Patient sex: F
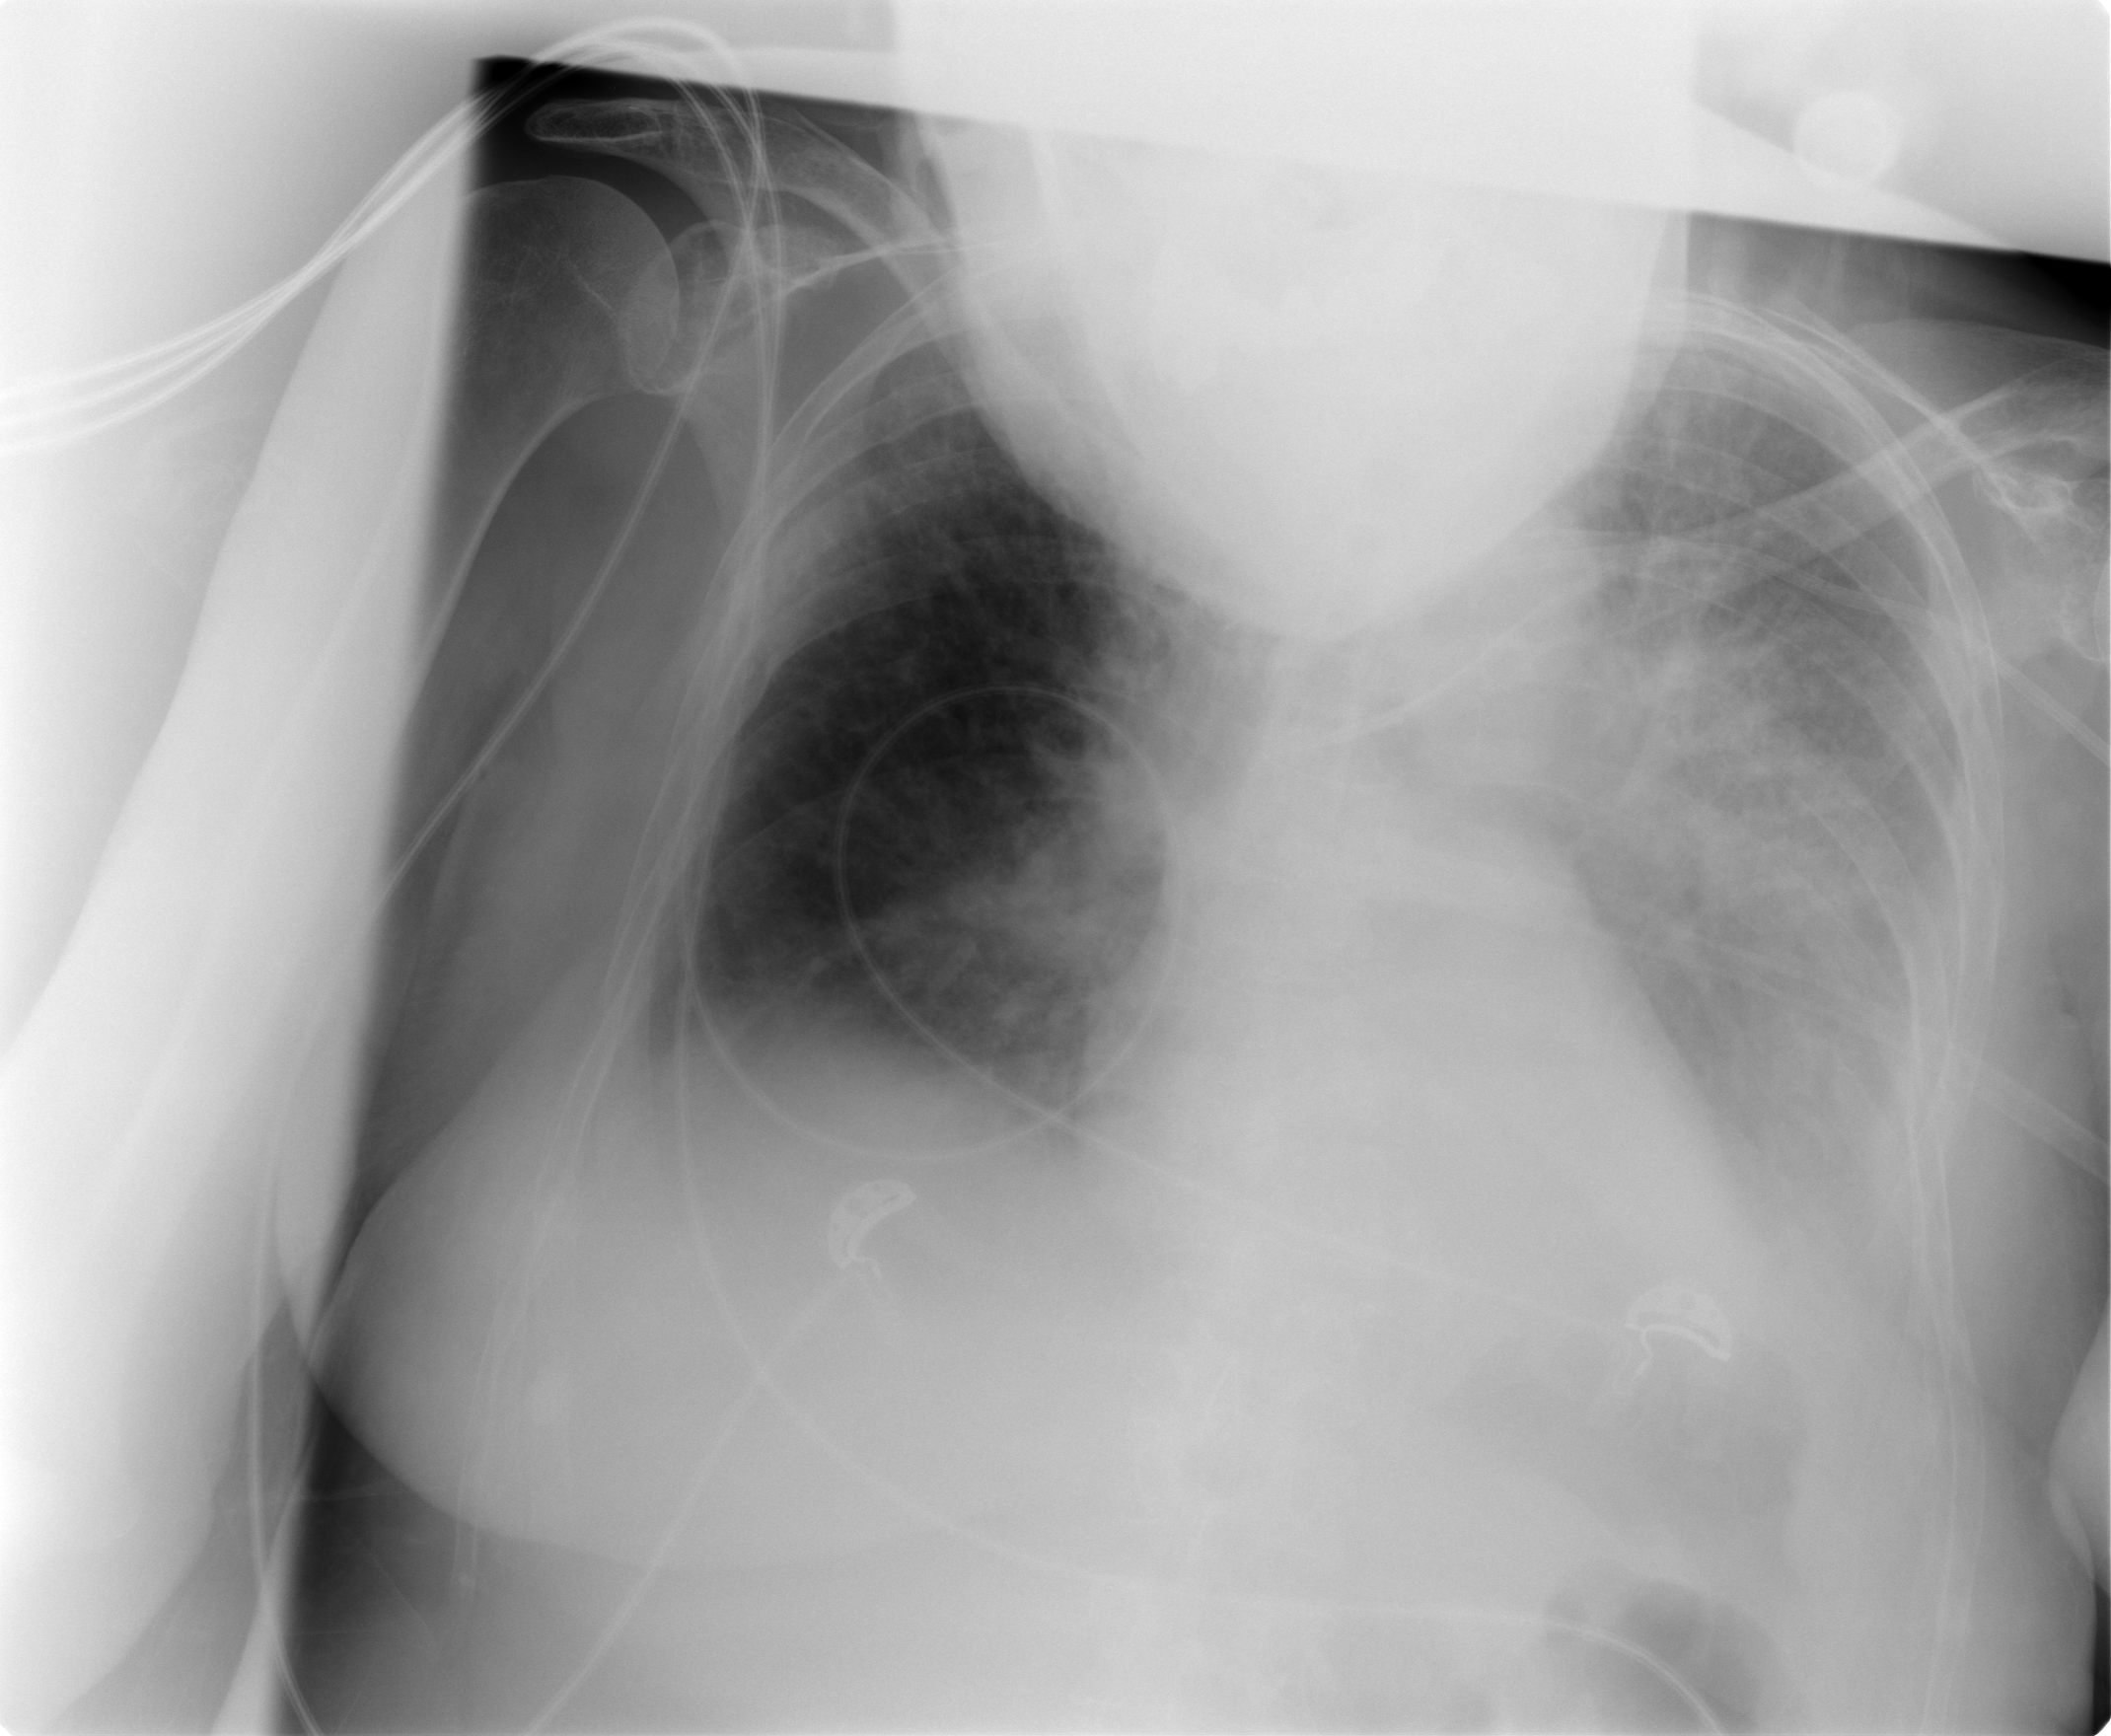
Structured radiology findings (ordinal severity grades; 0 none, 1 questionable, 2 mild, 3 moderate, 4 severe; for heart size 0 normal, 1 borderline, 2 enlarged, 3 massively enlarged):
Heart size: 1
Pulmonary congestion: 3
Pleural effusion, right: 2
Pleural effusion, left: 2
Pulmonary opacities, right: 0
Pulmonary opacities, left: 2
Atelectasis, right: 0
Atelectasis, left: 2